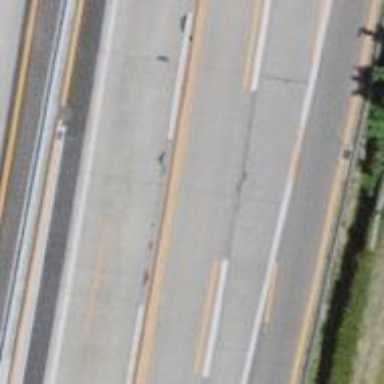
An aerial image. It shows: Asphalt motorway.